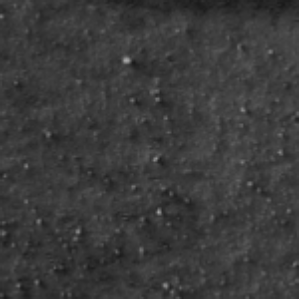
Label: frost